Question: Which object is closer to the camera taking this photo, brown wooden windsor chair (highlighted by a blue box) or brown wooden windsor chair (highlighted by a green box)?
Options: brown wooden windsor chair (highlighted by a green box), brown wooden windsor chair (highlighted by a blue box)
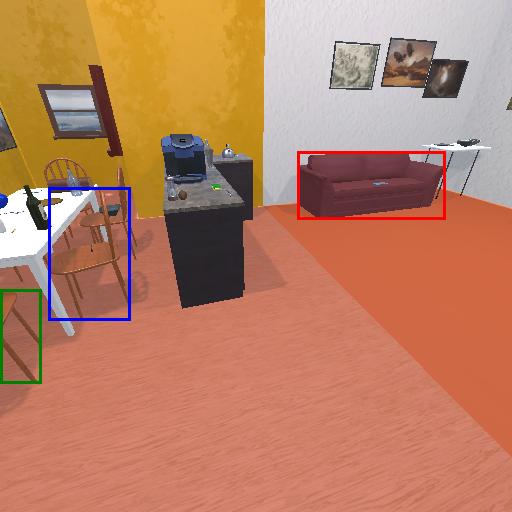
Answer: brown wooden windsor chair (highlighted by a green box)